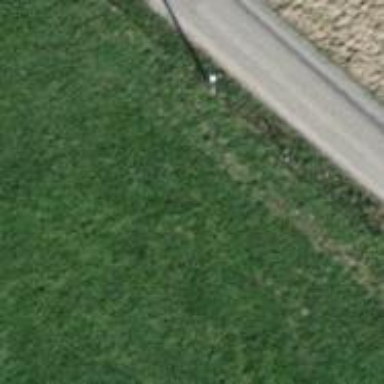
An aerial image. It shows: Power pole.